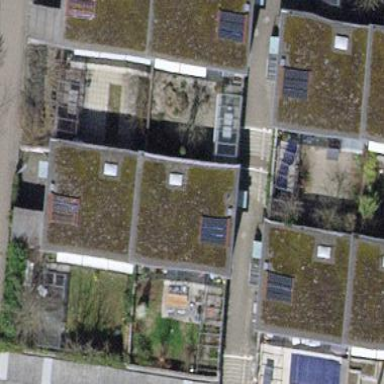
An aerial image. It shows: Semi-detached house with flat roof.